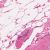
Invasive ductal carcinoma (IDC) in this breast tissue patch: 0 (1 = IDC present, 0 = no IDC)